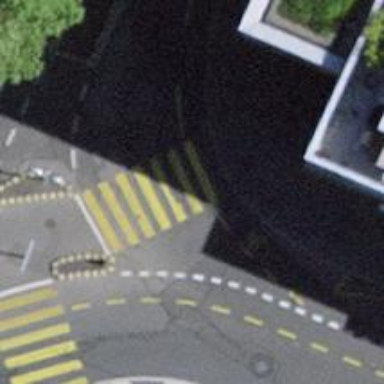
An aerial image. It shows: Asphalt footway with marked zebra crossing.